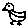
Label: bird